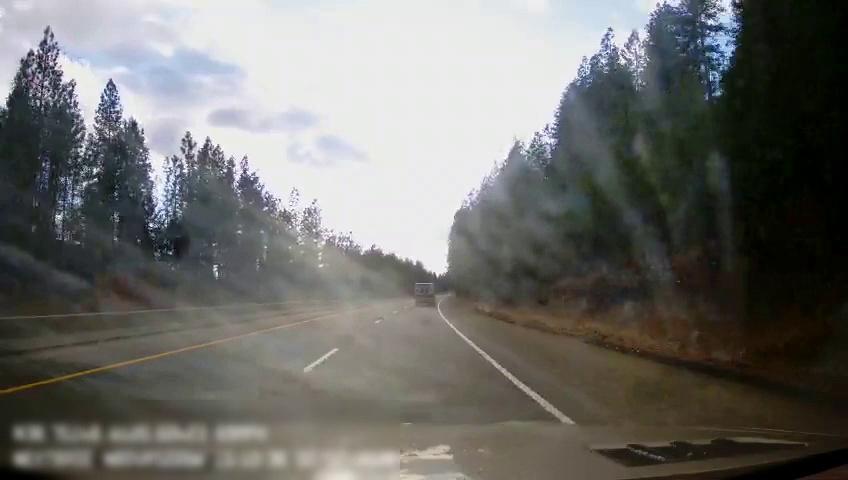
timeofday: Day
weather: Cloudy
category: Drivable Space
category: Drivable Space
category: Vehicles | Van
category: Lanes | Current Lane
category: Lanes | Alternate Lane
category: Lanes | Alternate Lane